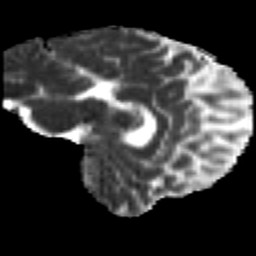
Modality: MD
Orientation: sagittal
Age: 33
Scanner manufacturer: siemens
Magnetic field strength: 3 T
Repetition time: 2.2 s
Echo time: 0.084 s